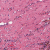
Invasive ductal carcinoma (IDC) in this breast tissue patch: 0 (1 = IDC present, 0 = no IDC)